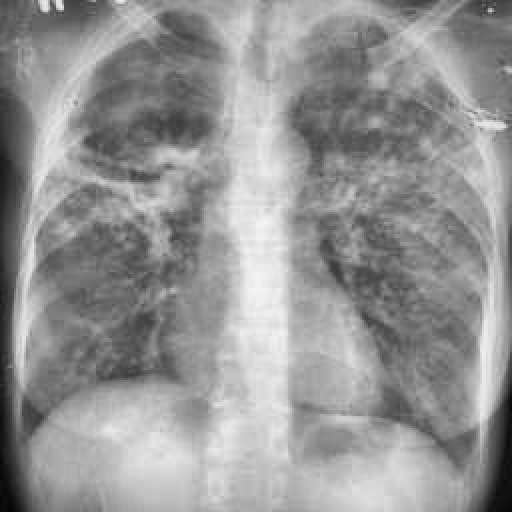
Finding: TUBERCULOSIS